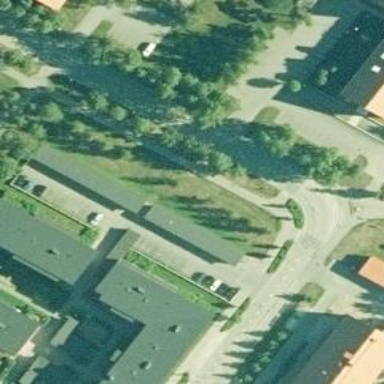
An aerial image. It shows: Driveway.